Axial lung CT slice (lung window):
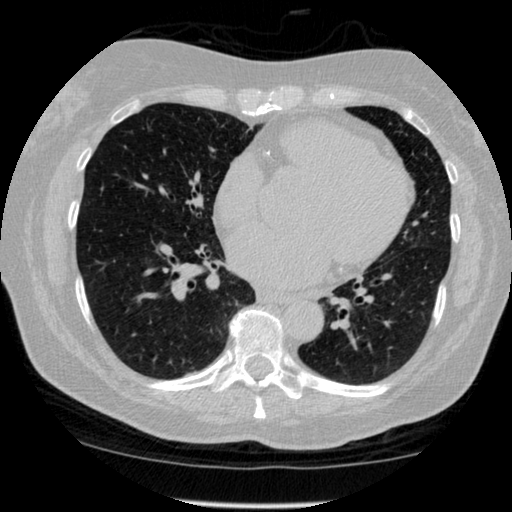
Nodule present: no